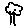
Label: tree